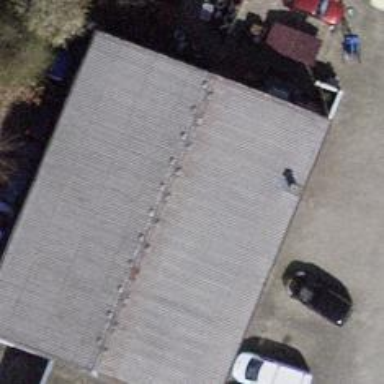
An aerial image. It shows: Car repair shop.